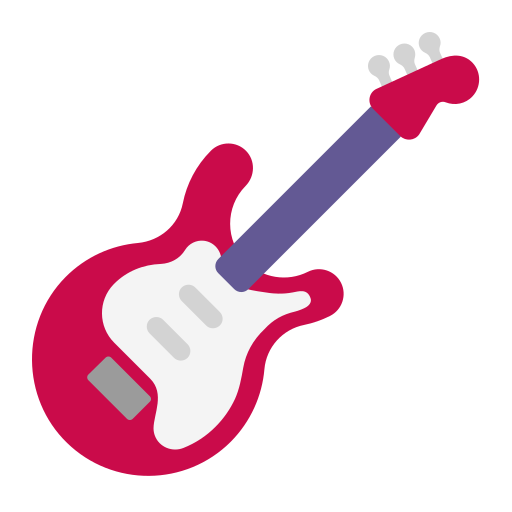
guitar flat